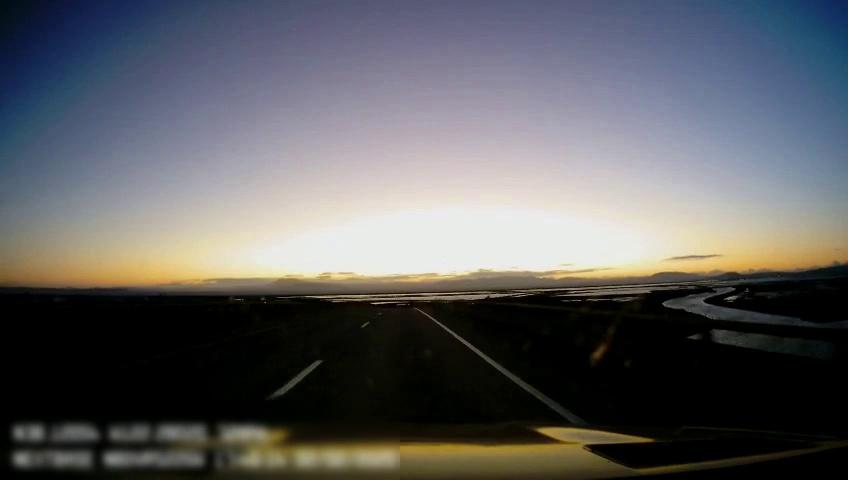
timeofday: Dusk/Dawn/Twilight
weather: Sunny
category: Drivable Space
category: Lanes | Current Lane
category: Lanes | Current Lane
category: Lanes | Alternate Lane